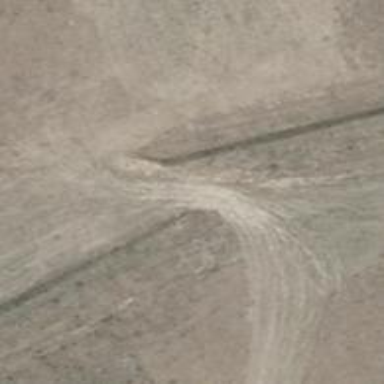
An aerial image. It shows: Embankment has been constructed as man-made feature.